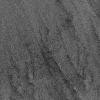
Atmospheric dust classification: not_dusty